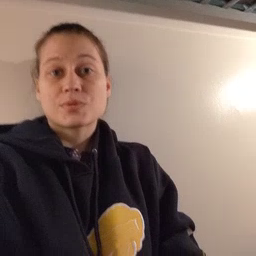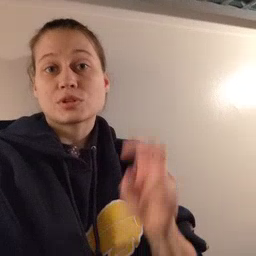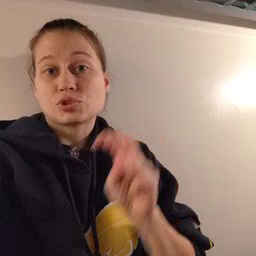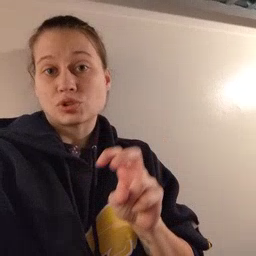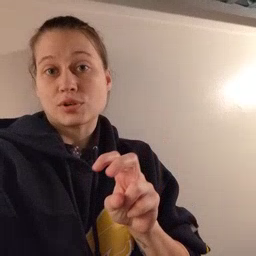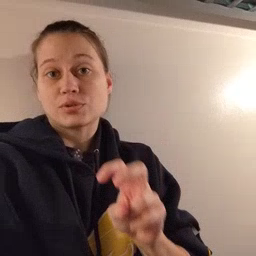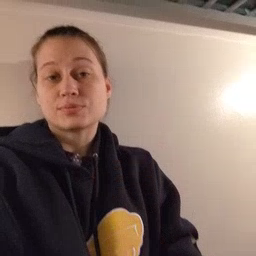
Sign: chair